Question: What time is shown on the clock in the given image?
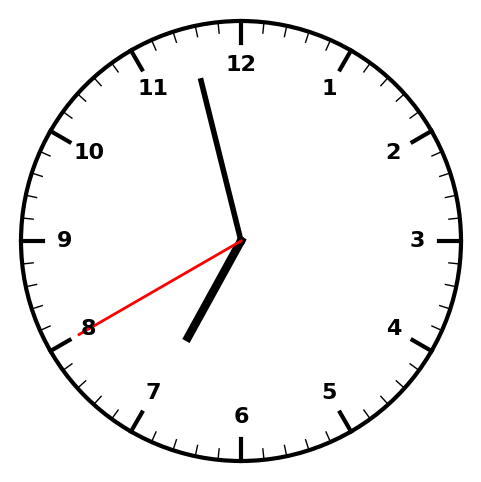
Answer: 06:57:40